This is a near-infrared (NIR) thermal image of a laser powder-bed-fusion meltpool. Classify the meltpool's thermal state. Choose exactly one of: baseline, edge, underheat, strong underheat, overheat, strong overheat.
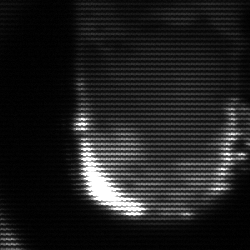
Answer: baseline